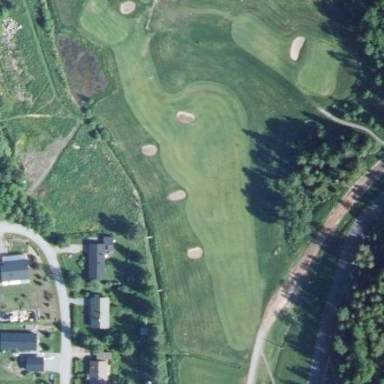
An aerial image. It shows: Golf course.